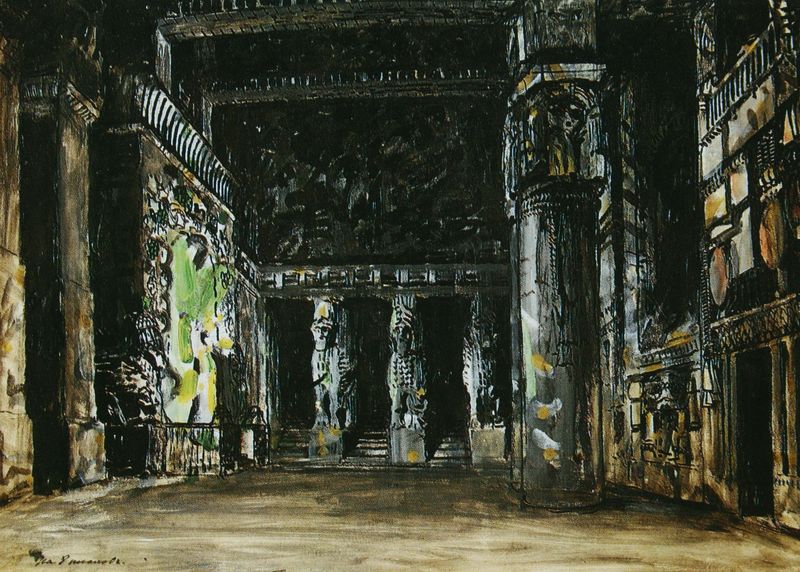
Titel: Salambo
Künstler: Konstantin Alexejewitsch Korowin
Standort: Moskau
Institution: Bachruschin-Museum
Schlagwörter: dunkel, gemälde, kämpfer, schatten, weiß, aquarell, gelb, grün, ocker, braun, fenster, grau, licht, pfeiler, raum, schwarz, skizze, säule, säulen, tür, zeichnung, gebäude, haus, tier, tiere, beige, wand, architektur, sockel, stein, innenraum, signatur, öl, boden, figur, decke, innen, skulptur, statue, balkon, relief, düster, fassade, abstrakt, empore, pilaster, saal, figuren, treppe, treppen, thron, geländer, stufen, plastik, monumental, hoch, halle, eingang, eingänge, tusche, ruine, palast, balustrade, architrav, kapitell, fries, sims, skulpturen, löwen, statuen, wesen, etagen, geschosse, tempel, heiligtum, opfer, museum, halls, unheimlich, ägyptisch, ägypten, affen, totem, inschriften, mexiko, medaillons, deckenbalken, byzanz, aztekisch, babylon, atlanten, phantastisch, greichisch, hallte, totems, 1900